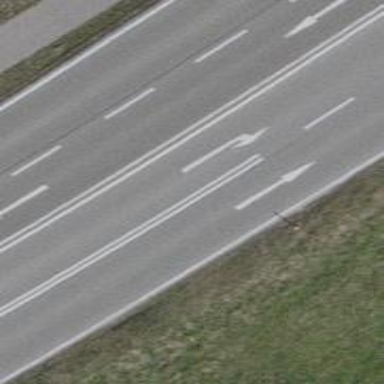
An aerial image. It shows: Asphalt road classified as primary highway.